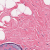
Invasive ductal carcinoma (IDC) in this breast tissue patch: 0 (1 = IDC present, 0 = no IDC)